Question: Can you tell me why this is not working on Firefox (V 34 latest) ? It's working fine on all other browsers. 'DatePosted' is shown as Invalid Date.Why ? Any help would be highly appreciated.
'''
//Get local time for everything:
data.Comments.forEach(function (x) {
x.DatePosted = new Date(x.DatePosted.toString().replace("T", " ") + " UTC");
});
'''

x.DatePosted : "2014-11-18T08:06:39.06"
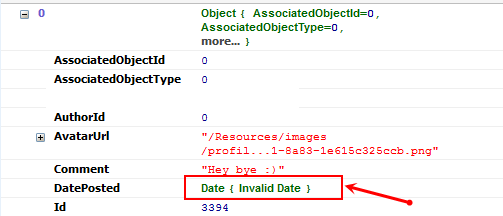
Answer: You dont need to replace the 'T'. It works without it (tested in Chrome and Firefox).
After setting the Date object, get it into UTC.
Working snippet below:
'''
var myDate = new Date("2014-11-18T08:06:39.06");
// now set it to UTC
var myDateinUTC = Date.UTC(myDate.getFullYear(), myDate.getMonth(), myDate.getDate(), myDate.getHours(), myDate.getMinutes(), myDate.getSeconds(), myDate.getMilliseconds());
console.dir(myDateinUTC);
var myNewDate = new Date(myDateinUTC);
console.log(myNewDate.getMonth()); // just to test
'''